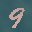
Label: 9